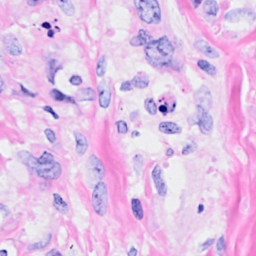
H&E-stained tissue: Breast